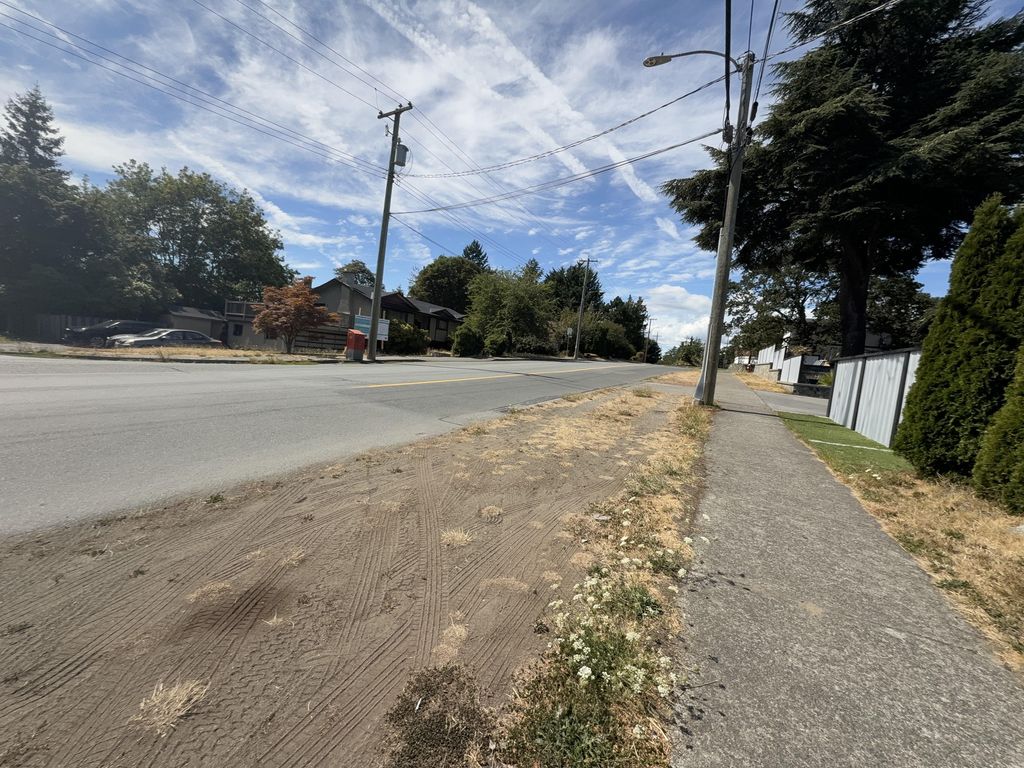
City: victoria